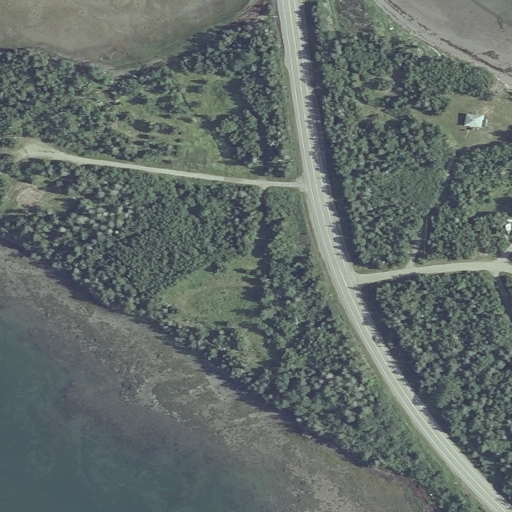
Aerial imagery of island in Maine named Carlow Island containing woody wetlands, herbaceous wetlands, mixed forest, open water, low intensity development, medium intensity development, open development, deciduous forest, and barren land